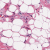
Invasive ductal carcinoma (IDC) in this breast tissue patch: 0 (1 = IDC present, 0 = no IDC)